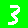
Digit: 3